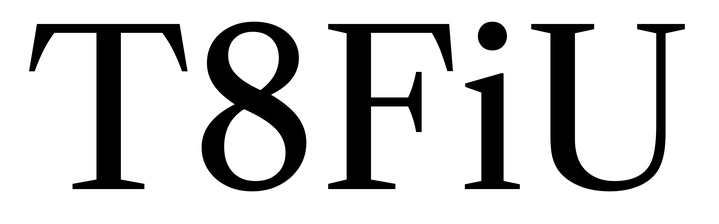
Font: LibreCaslonText_Regular